Question: I made a basic class design to work in multi threads with ADO / MSSQL database
The complete class design is <URL>
the basic thread code goes like this :
'''
constructor PaintBitmapThread.Create(bmp_width, bmp_height: Integer;
server, databasename, tablename, sqlstr: String; ThreadId: Integer);
begin
FBitmap :=TBitmap.create;
FBitmap.Width := bmp_width;
FBitmap.Height := bmp_height;
FBitmap.PixelFormat := pf24bit;
FConnection :=TAdoConnection.Create(nil);
fserver := server;
fdatabasename := databasename;
ftablename := tablename;
FConnection.LoginPrompt := false;
ConnecttoDatabase(fserver, fdatabasename, FConnection)
end;
destructor PaintBitmapThread.destroy;
begin
FBitmap.Free;
FConnection.Free;
inherited;
end;
procedure PaintBitmapThread.Execute;
var
ThreadQuery : TADOQuery;
k : integer;
begin
inherited;
CoInitialize(nil) ; //CoInitialize was not called
ThreadQuery := TADOQuery.Create(nil) ;
try
// ADO DB THREAD MUST USE OWN CONNECTION
ThreadQuery.Connection := FConnection;
ThreadQuery.CursorLocation := clUseServer;
ThreadQuery.LockType := ltReadOnly;
ThreadQuery.CursorType := ctOpenForwardOnly;
ThreadQuery.SQL.Text := FSQLStr;
ThreadQuery.Open;
while NOT ThreadQuery.Eof and NOT Terminated do
begin
//Canvas Does NOT Allow Drawing if not called through Synchronize
//Synchronize(RefreshCount) ;
ThreadQuery.Next;
end;
finally
ThreadQuery.Free;
end;
CoUninitialize()
end;
procedure TForm1.FormCreate(Sender: TObject);
begin
fserver := 'localhost\sqlexpress';
fdatabase := 'test_wbbugfix';
ftable := 'obj';
ServerEdit.Text := fserver;
DatabaseEdit.Text := fdatabase;
TableEdit.Text := ftable
end;
'''
Before leaving the thread.create constructor I get an AV like the screen dump below ,
what is wrong with my code ???
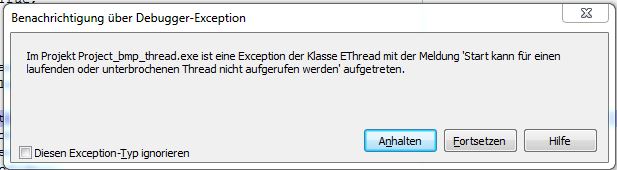
Answer: The error message states what is the problem here.
You are creating the thread with the 'CreateSuspended' parameter set to 'False'.
This means that the thread will start immediately after calling the constructor.
Any call to 'Start' will lead to this exception.
Create the thread with the 'CreateSuspended' flag set to 'True'.
Now you can start the thread calling the 'Start' method.
Besides this problem, I would like to point out that your 'TADOConnection' and 'TADOQuery' do not live on the same thread. This is because the 'PaintBitmapThread' constructor is executed in the context of the thread that creates the 'PaintBitmapThread' thread object. You can solve this problem by moving the connection construction code inside the 'Execute' method.